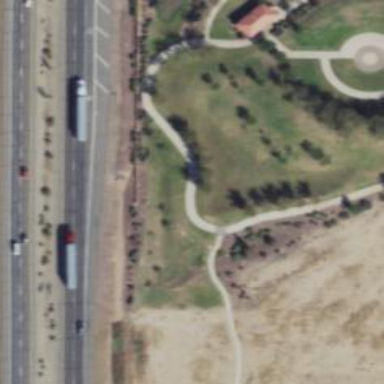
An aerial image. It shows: Cycleway.